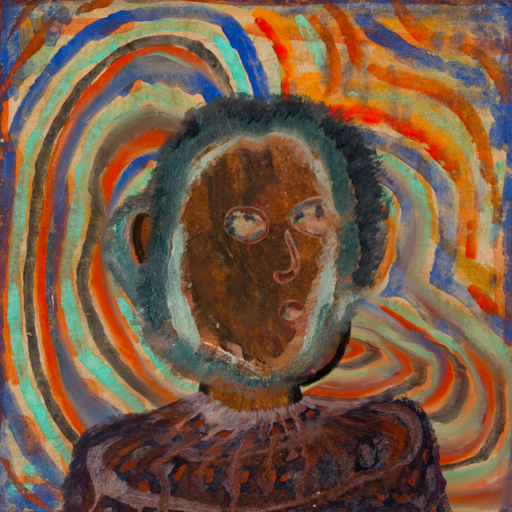
Background: Sisters, Head And Neck Side: Mosgoul, Face Side: Orphan, Bust: Hypocrite, Hair Side: Boggyland, Head Accessory: Blank, Second Necklace: Blank, Necklace: Blank, Baby: Blank